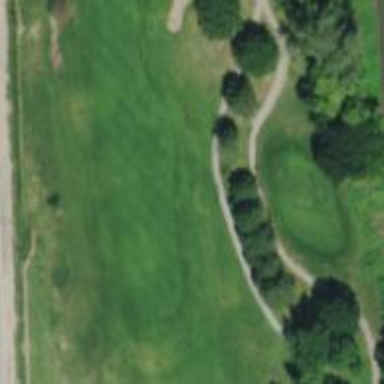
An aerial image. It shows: Well-maintained path for golf carts. The track type is grade1.